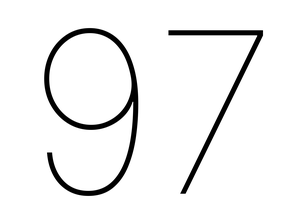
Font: Inter_Thin